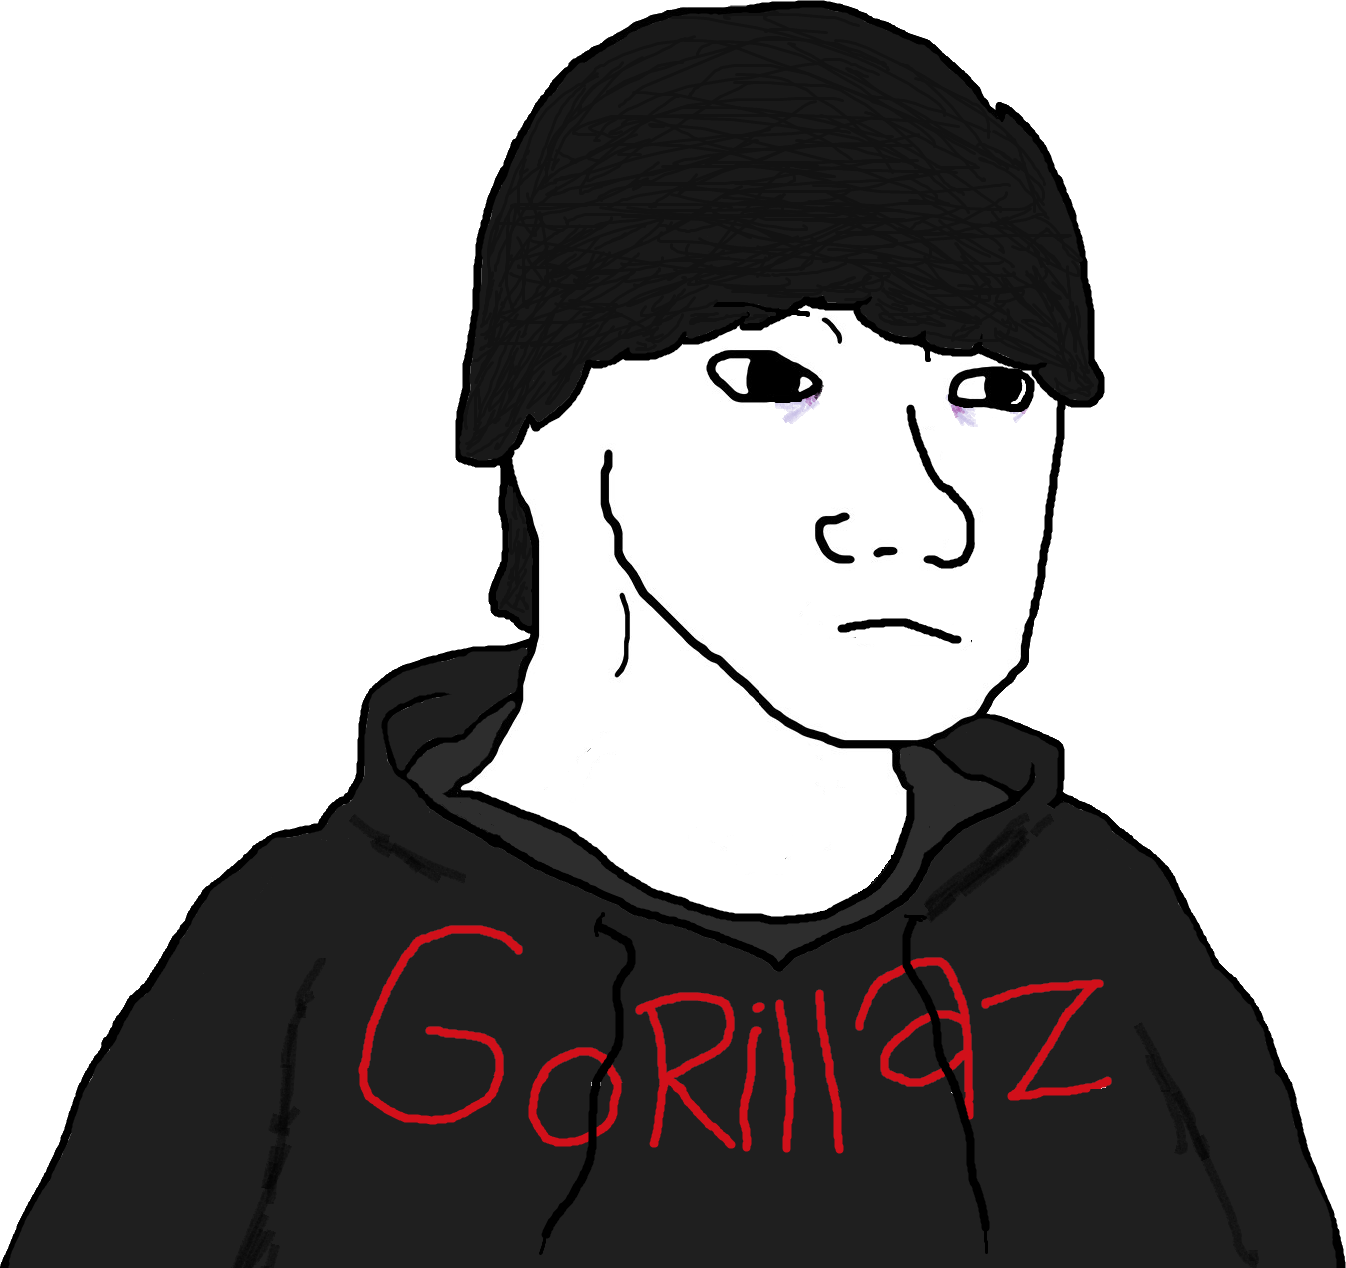
Label: 5_Doomer